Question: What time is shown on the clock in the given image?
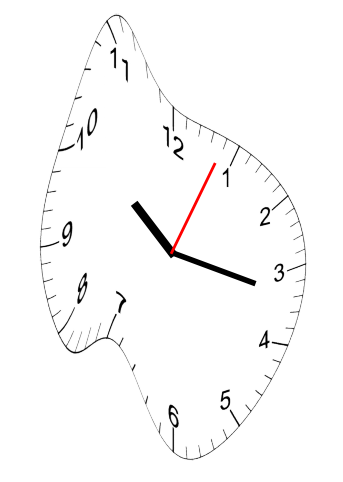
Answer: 10:17:04